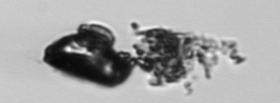
Label: Delphineis